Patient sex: M
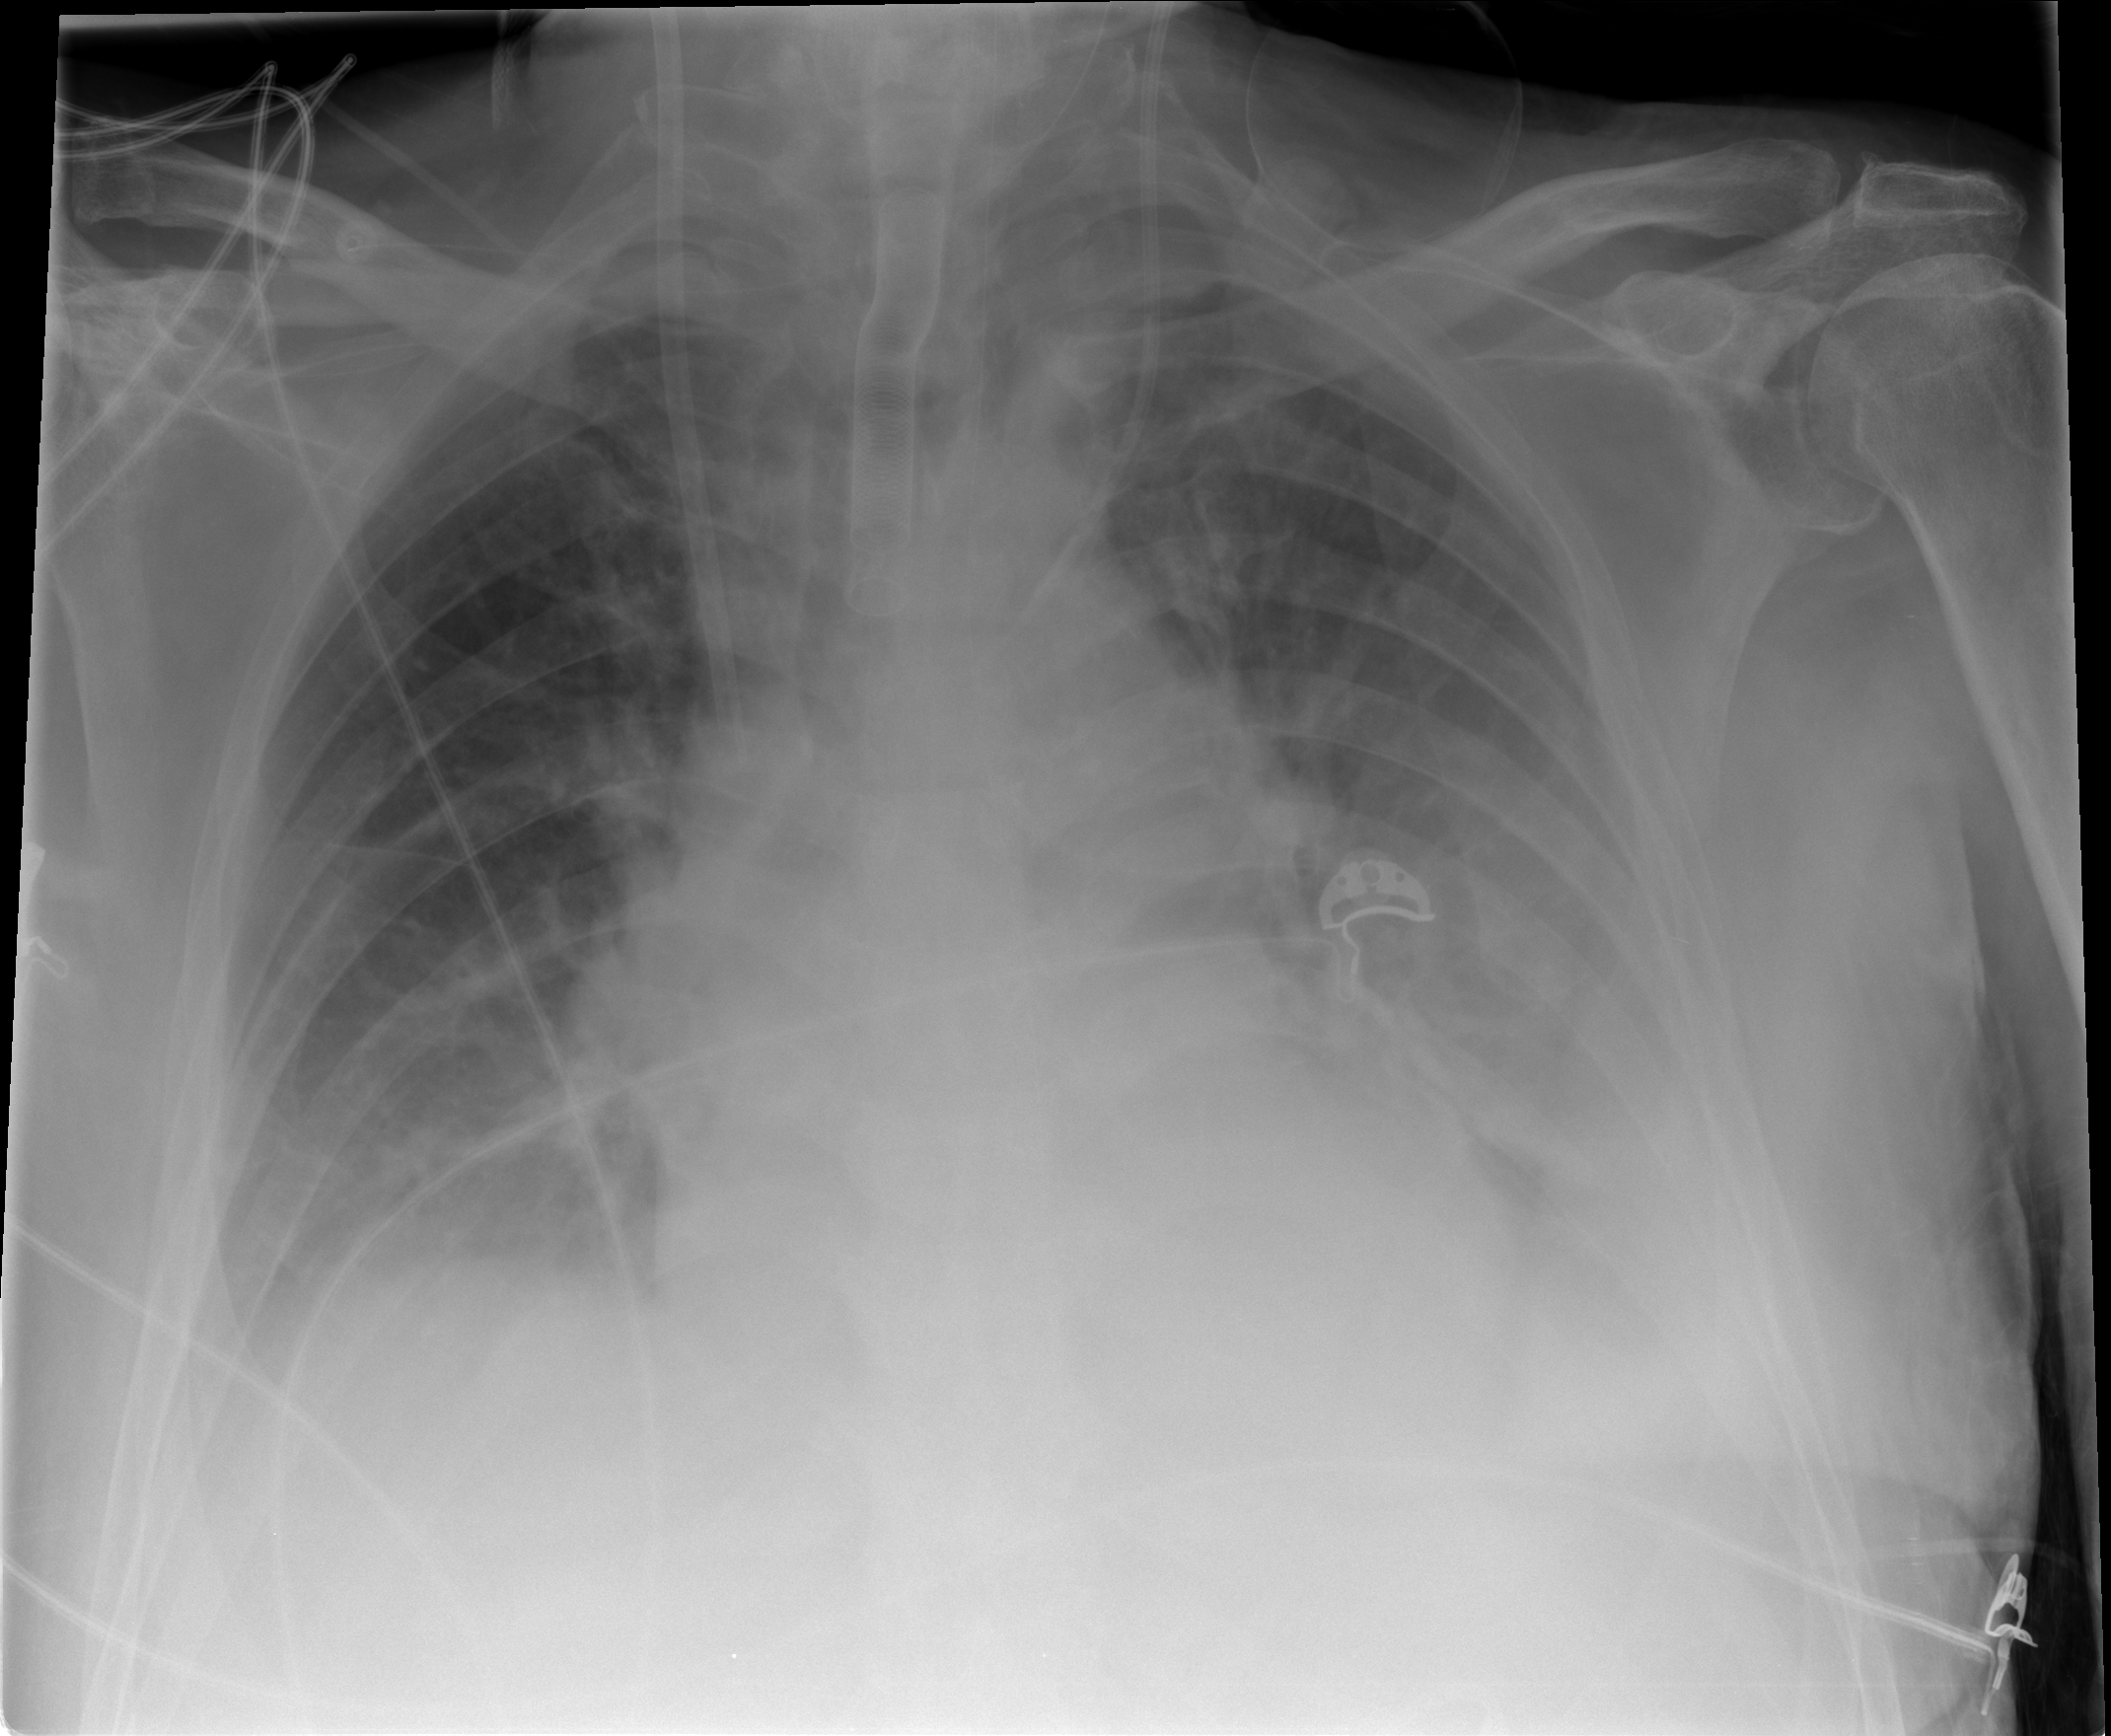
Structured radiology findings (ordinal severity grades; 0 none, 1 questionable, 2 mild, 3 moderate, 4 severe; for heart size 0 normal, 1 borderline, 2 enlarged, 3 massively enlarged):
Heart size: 2
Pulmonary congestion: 2
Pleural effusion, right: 2
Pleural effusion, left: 3
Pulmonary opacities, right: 2
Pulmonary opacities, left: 2
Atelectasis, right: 2
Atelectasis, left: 3